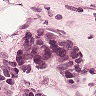
Metastatic tissue present: yes